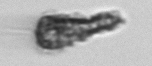
Label: Syracosphaera_pulchra